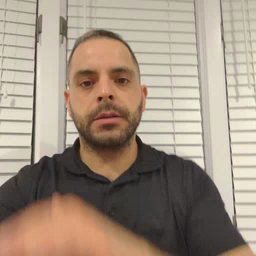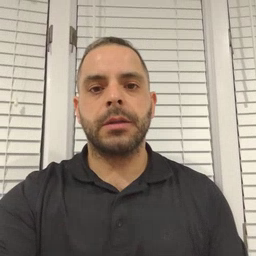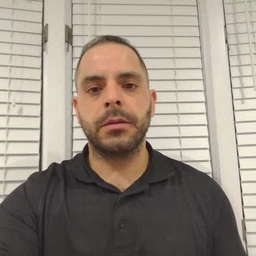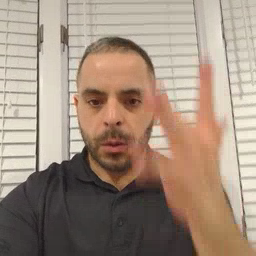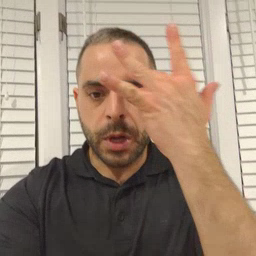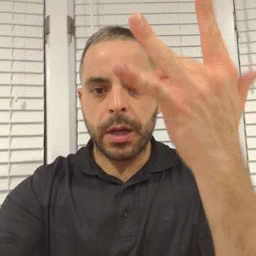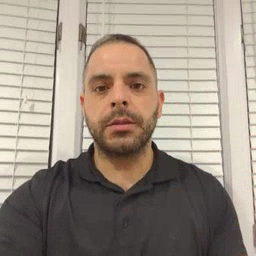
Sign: why